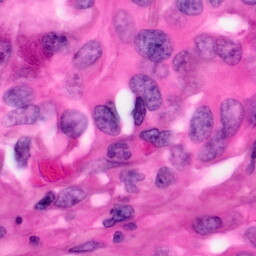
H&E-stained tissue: Pancreatic